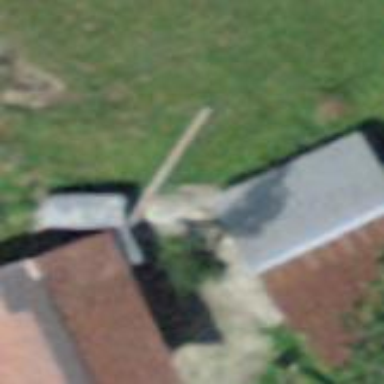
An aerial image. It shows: Rural barn.